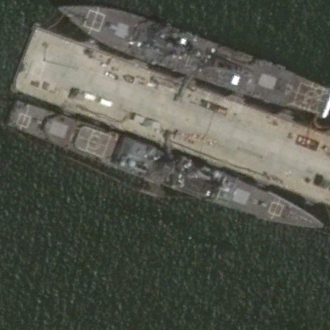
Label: cruiser